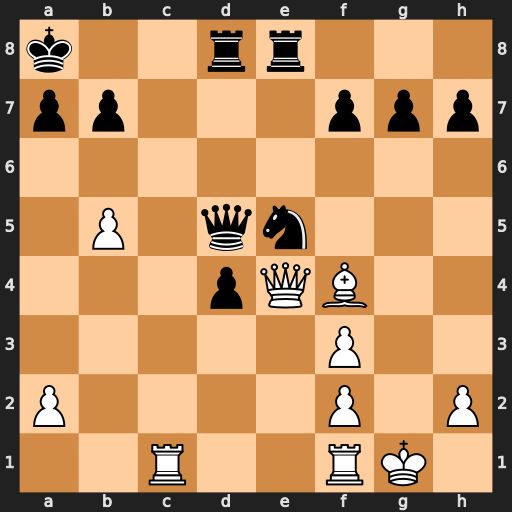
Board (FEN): k2rr3/pp3ppp/8/1P1qn3/3pQB2/5P2/P4P1P/2R2RK1
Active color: w
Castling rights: -
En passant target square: -
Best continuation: Rc8+ Rxc8 Qxd5